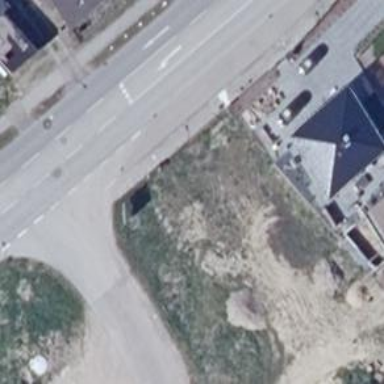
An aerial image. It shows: Paved sidewalk that serves as footway.